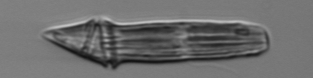
Label: Gyrodinium